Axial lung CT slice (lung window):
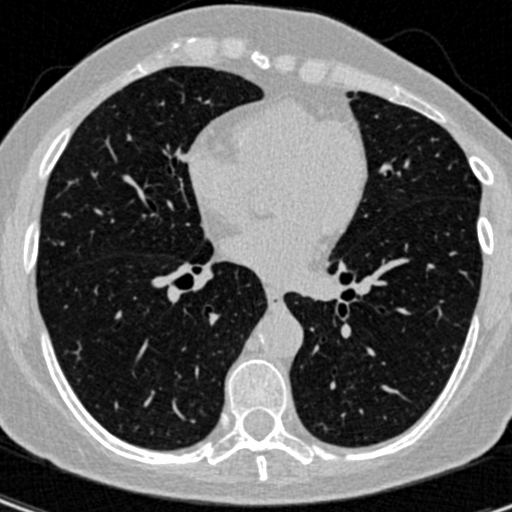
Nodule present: no